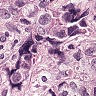
Metastatic tissue present: yes